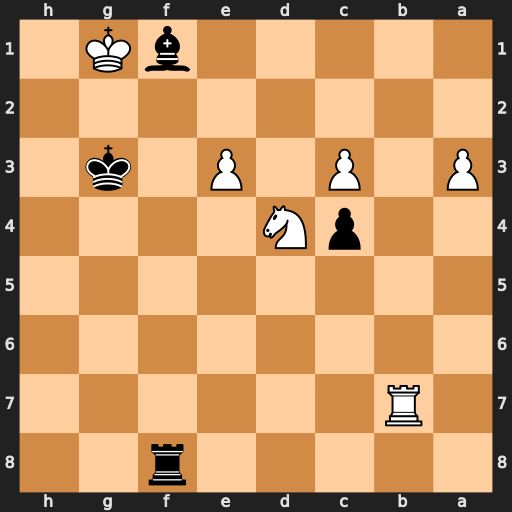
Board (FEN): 5r2/1R6/8/8/2pN4/P1P1P1k1/8/5bK1
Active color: b
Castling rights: -
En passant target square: -
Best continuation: Bd3 Rg7+ Kh3